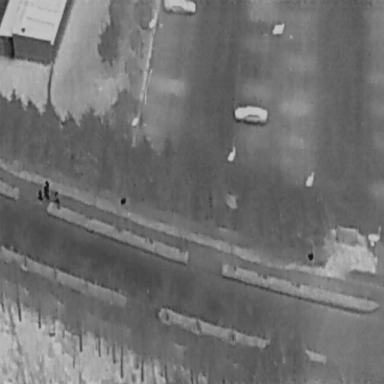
There are three People in the infrared image.